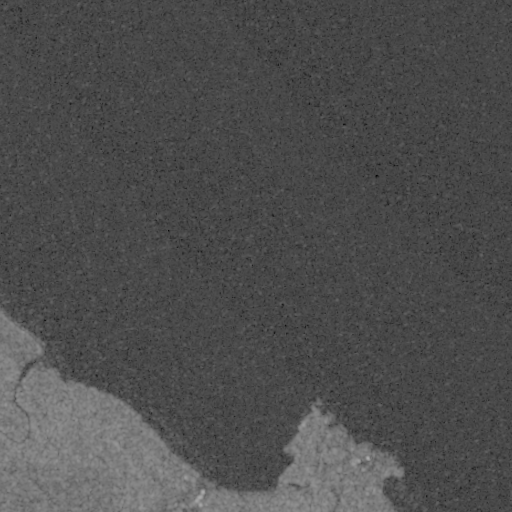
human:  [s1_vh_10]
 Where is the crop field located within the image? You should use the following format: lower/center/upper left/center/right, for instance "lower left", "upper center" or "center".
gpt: The crop field is located in the lower left of the image.
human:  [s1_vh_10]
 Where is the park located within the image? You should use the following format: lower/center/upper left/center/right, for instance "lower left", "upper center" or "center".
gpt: The park is located in the lower right of the image.
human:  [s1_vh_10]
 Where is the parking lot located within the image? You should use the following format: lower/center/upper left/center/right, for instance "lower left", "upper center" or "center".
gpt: The parking lot is located in the lower center of the image.
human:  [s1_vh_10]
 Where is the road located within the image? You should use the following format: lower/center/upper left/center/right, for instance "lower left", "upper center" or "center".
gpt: There is no road in the image.

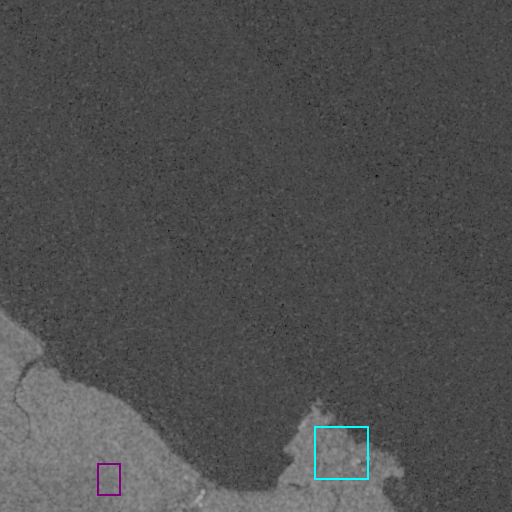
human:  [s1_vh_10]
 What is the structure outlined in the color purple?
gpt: The structure outlined in purple is a crop field.
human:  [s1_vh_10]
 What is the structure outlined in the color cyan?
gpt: The structure outlined in cyan is a park.
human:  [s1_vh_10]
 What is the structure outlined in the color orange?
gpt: There is no orange outline.